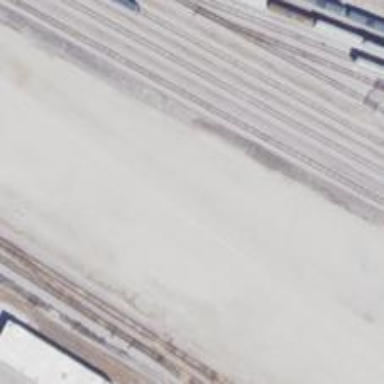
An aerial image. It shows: View of railway yard.